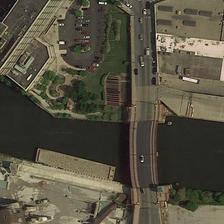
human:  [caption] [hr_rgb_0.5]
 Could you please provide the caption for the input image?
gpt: a bridge is on a river with several buildings on one side of it .

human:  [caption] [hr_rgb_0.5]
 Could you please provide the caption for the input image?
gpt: a bridge is on a black river with some green trees and a large building with a small parking lot .

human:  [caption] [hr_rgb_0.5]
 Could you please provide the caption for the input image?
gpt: the busier side of the river contains magnificent building and a lot of cars .

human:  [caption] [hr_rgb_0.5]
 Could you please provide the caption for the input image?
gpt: several buildings and a parking lot are in two sides of a river with a bridge .

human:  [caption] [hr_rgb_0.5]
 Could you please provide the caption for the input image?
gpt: a bridge is on a river with several buildings on one side of it .